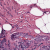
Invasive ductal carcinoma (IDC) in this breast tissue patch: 0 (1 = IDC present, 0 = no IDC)